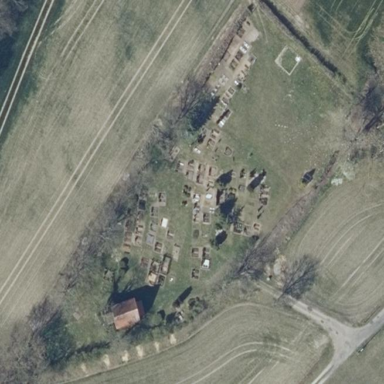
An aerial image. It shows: Cemetery.